Question: Given a description of the three-view drawing of a solid figure, find the maximum number of small cubes that the solid figure can be composed of when the three-view constraints are met.
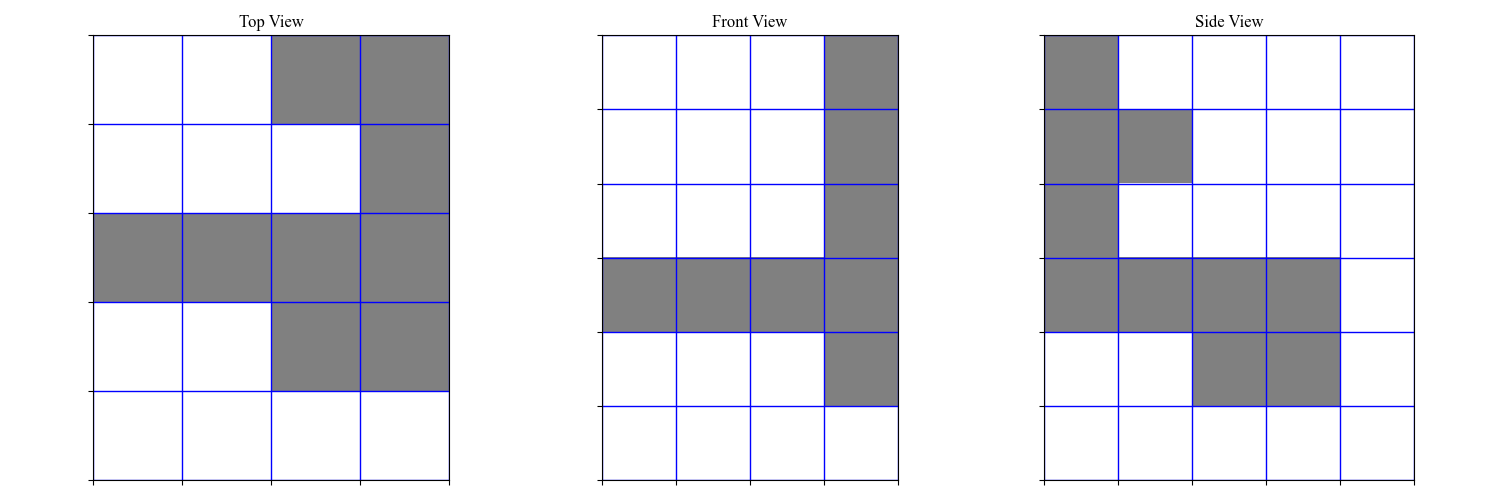
Answer: 15